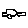
Label: car